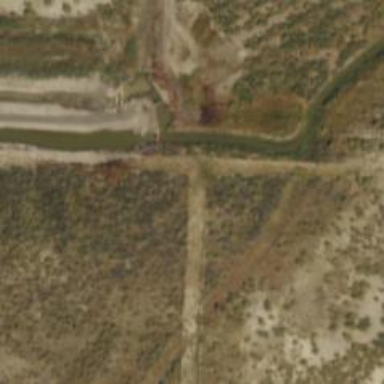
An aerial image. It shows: Sluice gate on the waterway.